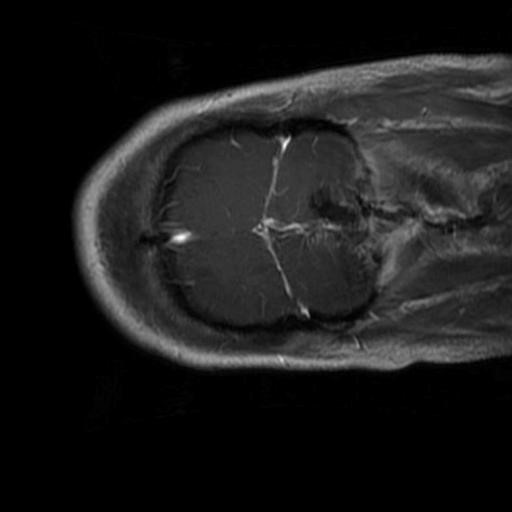
Label: brain_glioma